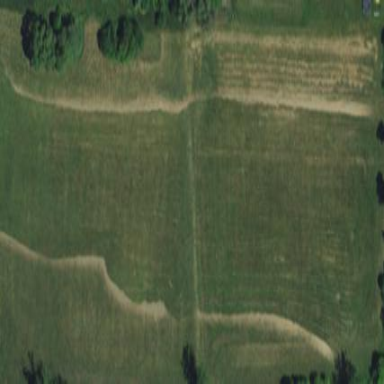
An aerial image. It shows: Driving range for golf on grass.